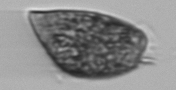
Label: Prorocentrum_micans